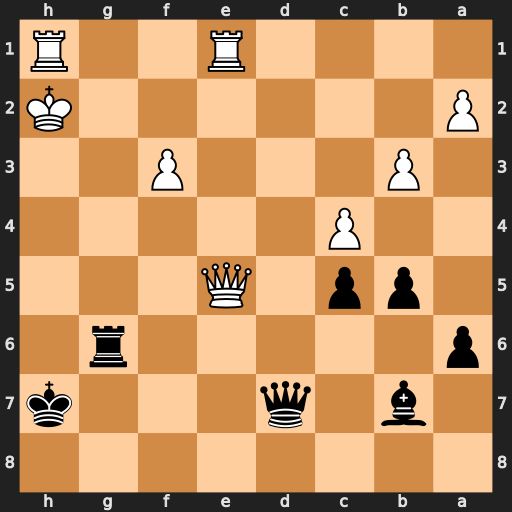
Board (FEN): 8/1b1q3k/p5r1/1pp1Q3/2P5/1P3P2/P6K/4R2R
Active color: b
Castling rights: -
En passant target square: -
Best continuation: Qd2+ Re2 Qh6+ Qh5 Qxh5#